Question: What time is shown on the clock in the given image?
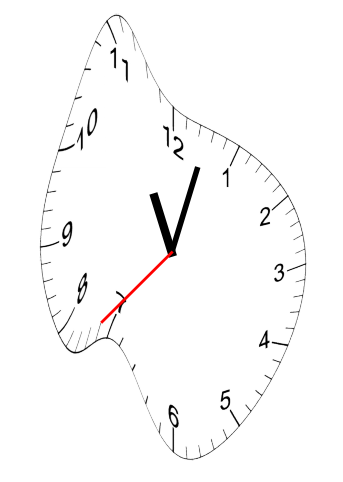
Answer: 11:02:37